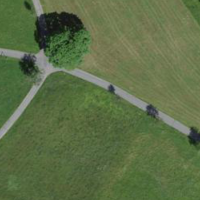
EUNIS habitat code: 52
Species observed at this site:
Geum rivale